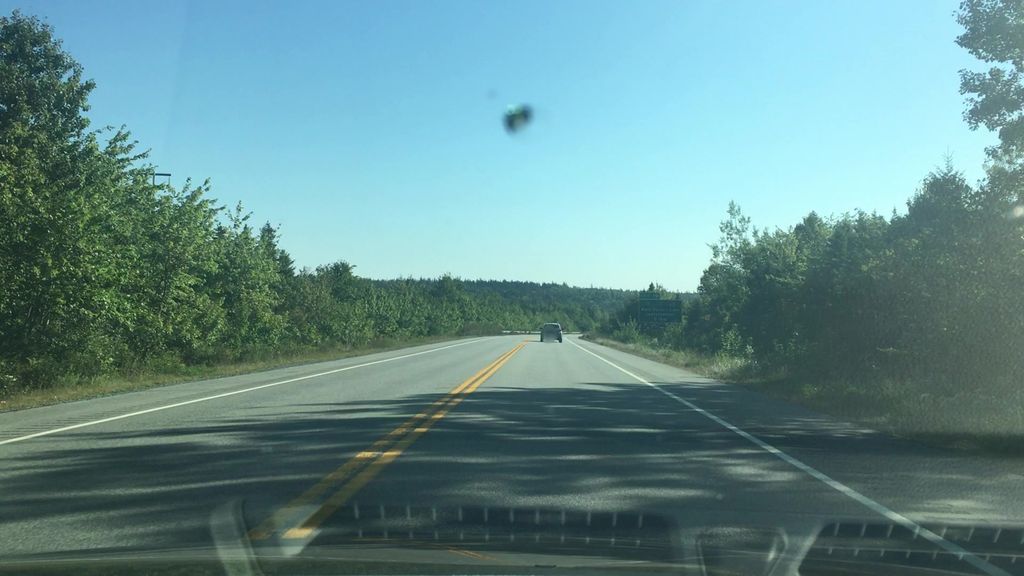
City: halifax